Question: I have a tab bar, one is used to display the map. When I switch to this tab bar, it will request permission and get the current location automatically.
I finished the code, set the simulated location to Apple, it will show a blue dot in the center of the screen, but when I chose the custom location, specify a location, the blue dot is not displayed in the center of the map.
I need to drag the map, and will find the blue dot near the center location about 1~2km. I tested on the real device and have the same problem.
use the method to show the current location auto, but not show the blue dot.
'''
override func viewDidLoad() {
super.viewDidLoad()
locationManager = CLLocationManager()
locationManager!.delegate = self
if CLLocationManager.authorizationStatus() == .authorizedWhenInUse{
locationManager!.startUpdatingLocation()
locationManager!.desiredAccuracy = kCLLocationAccuracyBestForNavigation
}else{
locationManager!.requestWhenInUseAuthorization()
}
}
func locationManager(_ manager: CLLocationManager, didUpdateLocations locations: [CLLocation]) {
let newLocation = locations.last!
let coordinateRegion = MKCoordinateRegionMakeWithDistance(newLocation.coordinate, 100, 100)
mapView.setRegion(mapView.regionThatFits(coordinateRegion), animated: true)
location = newLocation
locationManager?.stopUpdatingLocation()
locationManager = nil
}
'''
I added a button - when it not show the blue dot, clicking the button will set the blue dot in the center of the map. The two methods have the same function, but they produce different views. Why?
'''
@IBAction func showUser() {
let region = MKCoordinateRegionMakeWithDistance(mapView.userLocation.coordinate, 100, 100)
mapView.setRegion(mapView.regionThatFits(region), animated: true)
}
'''
---

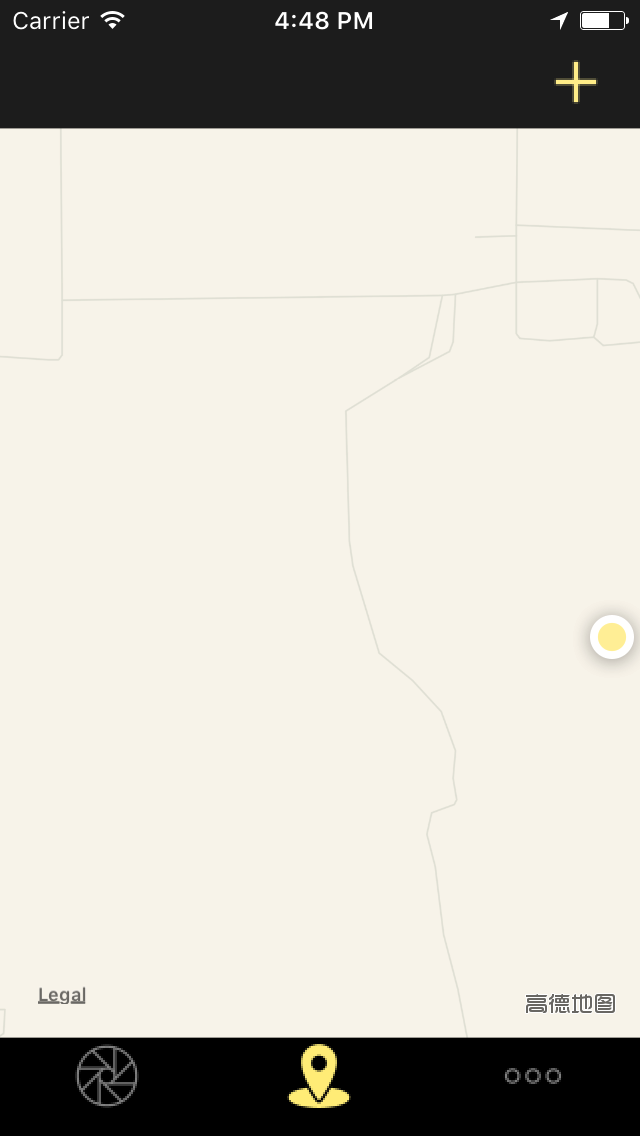
Answer: I just use this coding to update to location with center of mapview
Please add this keys into info.plist file
'''
<key>NSLocationWhenInUseUsageDescription</key>
<string></string>
<key>NSLocationAlwaysUsageDescription</key>
<string></string>
override func viewDidLoad() {
super.viewDidLoad()
// Do any additional setup after loading the view, typically from a nib.
locationManager.delegate = self
map.delegate = self
map.showsUserLocation = true
if CLLocationManager.authorizationStatus() == .authorizedWhenInUse{
locationManager.startUpdatingLocation()
locationManager.desiredAccuracy = kCLLocationAccuracyKilometer
}else{
locationManager.requestWhenInUseAuthorization()
}
}
func mapView(_ mapView: MKMapView, didUpdate userLocation: MKUserLocation) {
mapView .setCenter(userLocation.coordinate, animated: true)
}
'''
You can download demo from <URL>